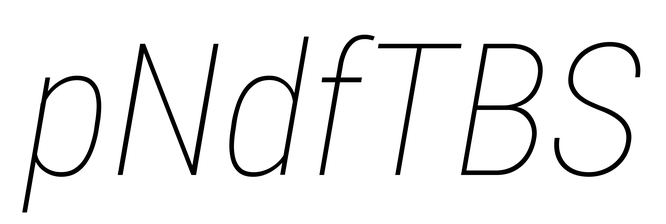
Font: Roboto-Italic_Condensed_Thin_Italic